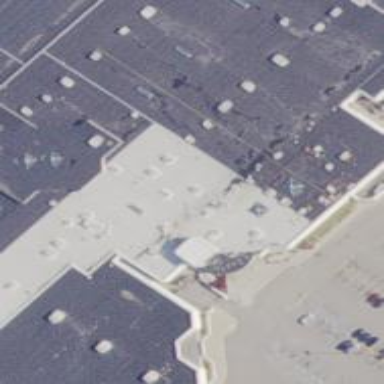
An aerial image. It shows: Food court.